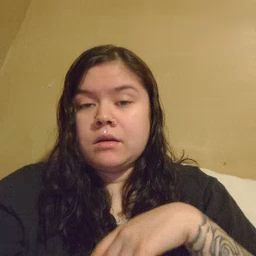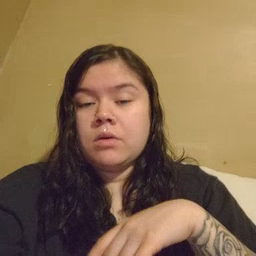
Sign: where